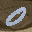
Label: 0